Interaction volume radius: 10 \u00c5
Interaction volume height: 20 \u00c5
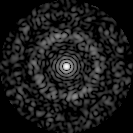
Disorder parameter: 0.8403